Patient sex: M
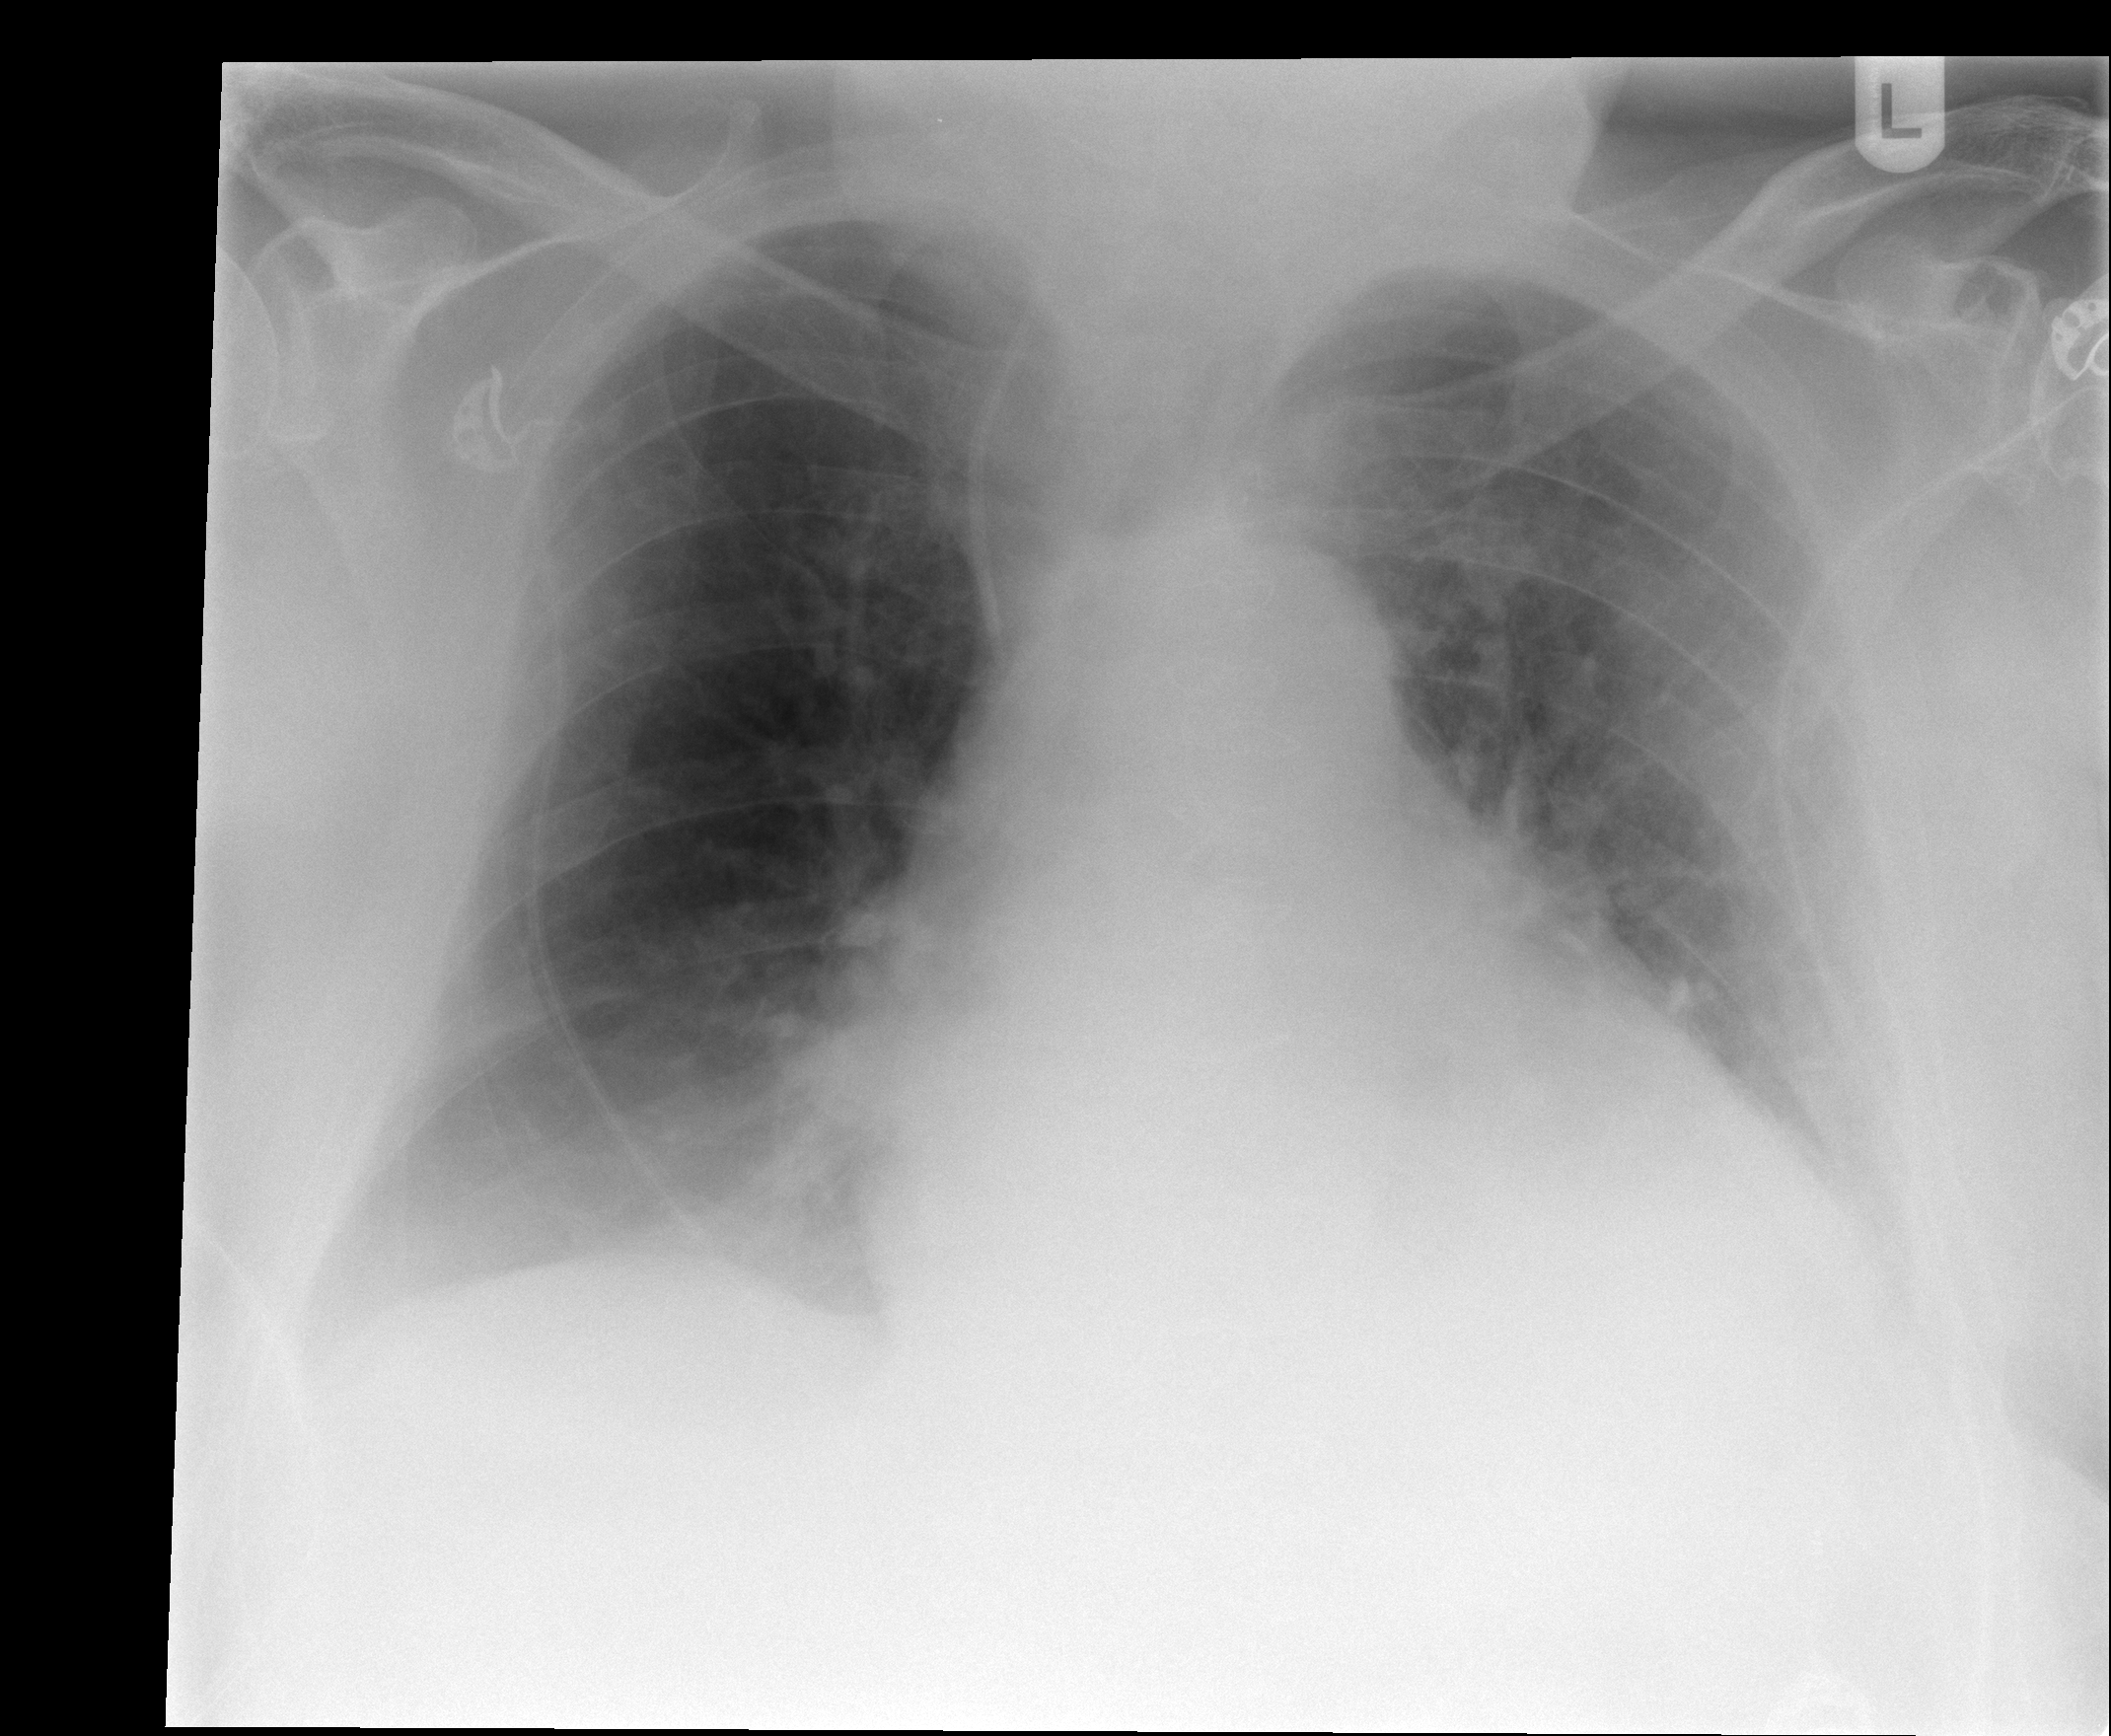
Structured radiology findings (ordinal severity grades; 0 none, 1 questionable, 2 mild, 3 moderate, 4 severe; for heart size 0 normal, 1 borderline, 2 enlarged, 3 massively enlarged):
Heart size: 2
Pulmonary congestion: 0
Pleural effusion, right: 2
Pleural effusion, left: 2
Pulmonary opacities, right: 0
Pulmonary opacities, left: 0
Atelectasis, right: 0
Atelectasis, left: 2